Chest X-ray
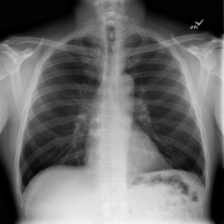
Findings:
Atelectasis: negative
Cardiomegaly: negative
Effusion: negative
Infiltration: negative
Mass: negative
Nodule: negative
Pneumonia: negative
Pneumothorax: negative
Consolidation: negative
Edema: negative
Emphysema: negative
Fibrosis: negative
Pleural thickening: negative
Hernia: negative